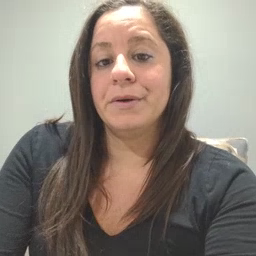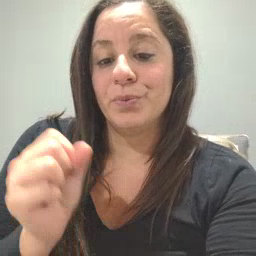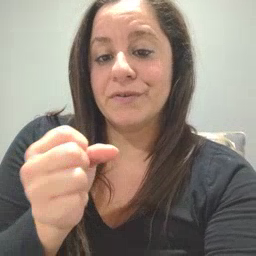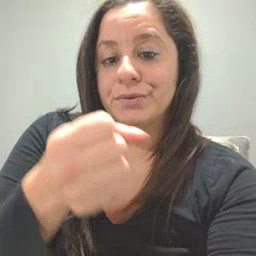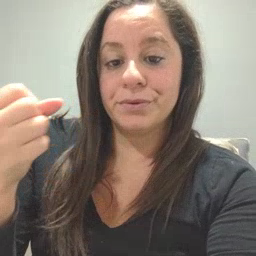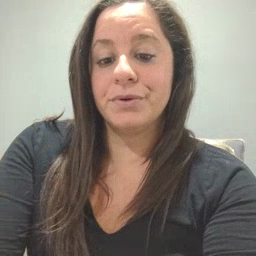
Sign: refrigerator